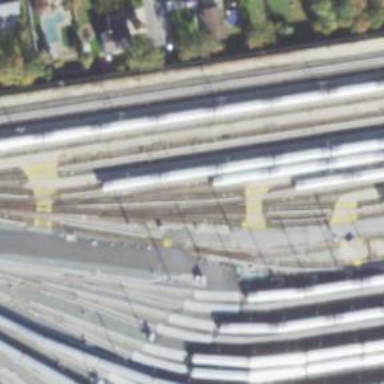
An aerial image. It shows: Electrified rail service yard.